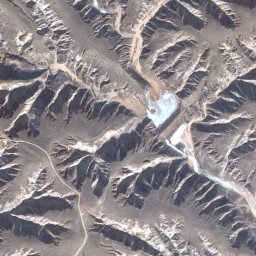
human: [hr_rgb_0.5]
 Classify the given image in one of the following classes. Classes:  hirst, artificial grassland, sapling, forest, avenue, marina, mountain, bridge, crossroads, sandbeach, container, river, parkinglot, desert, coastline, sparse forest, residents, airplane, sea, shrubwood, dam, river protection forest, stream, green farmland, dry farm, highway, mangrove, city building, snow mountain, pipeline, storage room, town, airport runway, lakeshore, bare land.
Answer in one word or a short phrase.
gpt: mountain